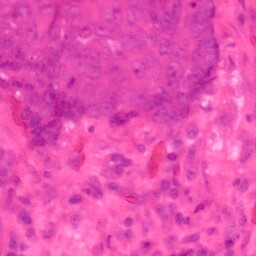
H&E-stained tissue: Colon